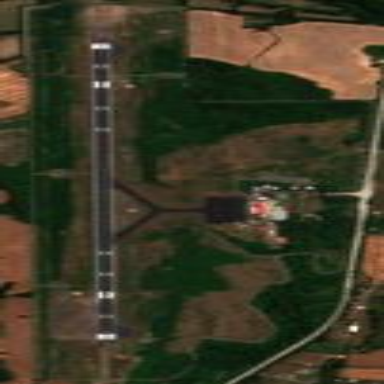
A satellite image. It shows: Aerodrome that serves as both military and public airport.